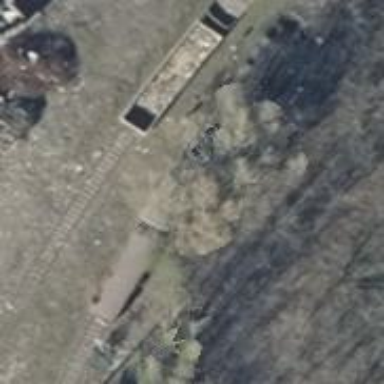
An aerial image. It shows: Railway yard.